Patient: sex F, age 77
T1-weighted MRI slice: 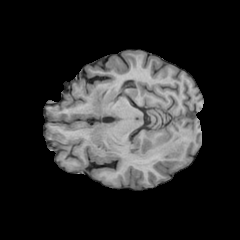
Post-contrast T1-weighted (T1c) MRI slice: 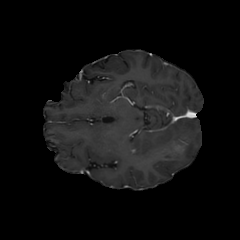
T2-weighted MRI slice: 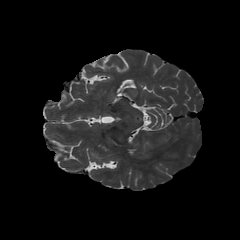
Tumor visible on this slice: yes
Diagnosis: Glioblastoma, IDH-wildtype
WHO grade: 4